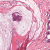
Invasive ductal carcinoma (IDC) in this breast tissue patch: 0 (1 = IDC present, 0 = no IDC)